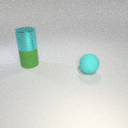
large cyan rubber sphere to the right of large green rubber cylinder